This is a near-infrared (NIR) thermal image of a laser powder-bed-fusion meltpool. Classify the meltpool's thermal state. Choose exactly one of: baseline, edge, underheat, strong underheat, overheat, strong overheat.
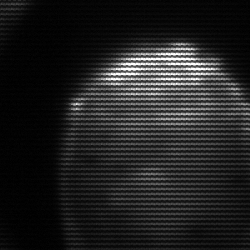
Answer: edge